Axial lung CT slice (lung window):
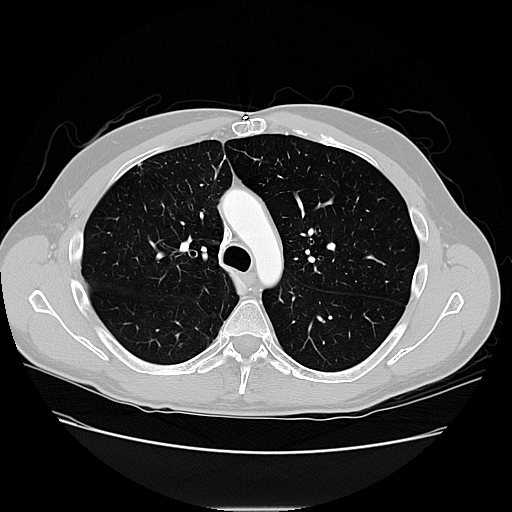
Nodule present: no